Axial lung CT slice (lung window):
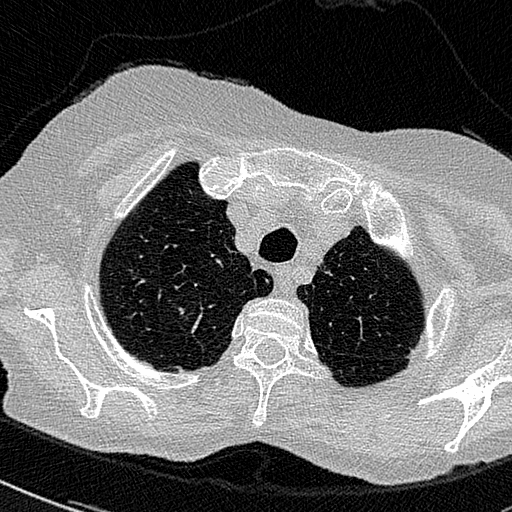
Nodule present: no